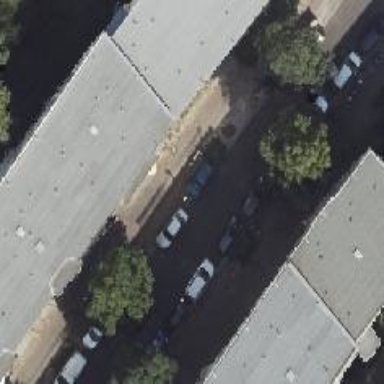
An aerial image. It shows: There is collision protection in place for parking obstacles.